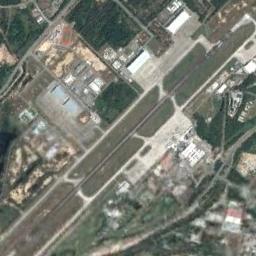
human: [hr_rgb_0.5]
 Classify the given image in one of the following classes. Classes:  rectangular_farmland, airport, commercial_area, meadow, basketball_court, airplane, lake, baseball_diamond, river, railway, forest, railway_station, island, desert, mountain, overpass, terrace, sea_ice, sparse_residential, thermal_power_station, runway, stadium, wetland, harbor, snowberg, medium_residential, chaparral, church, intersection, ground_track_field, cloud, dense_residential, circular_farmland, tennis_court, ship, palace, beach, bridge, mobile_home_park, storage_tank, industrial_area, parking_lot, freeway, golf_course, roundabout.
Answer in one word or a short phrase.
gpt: airport